Question: I need a little bit help with my HTML/CSS and JavaScript for a certain task. So, let's say I have built a website and I have a accumulated a bunch of blog posts that I listed in a table with links to the complete articles. Now, I want to filter by category. E.g., that only articles that were written in 2013 are displayed when I click a "2013" button.
Right now, I am doing it the "dumb" way, where I create a separate HTML file for every category. But I thought that there might be a cleverer way to not generate separate HTML files, but via tagging table rows and only displaying certain ones upon a "click" event.
Any ideas how I could do this?
Below is an example screenshot to explain the issue more visually, and below the image is some example HTML code of how my blog table is currently formatted.

I really appreciate any sort of idea and suggestion!
'''
<table class="table_blog">
<tr onclick="location.href='link_to_article.html'">
<td>
<img src="article_image" alt="">
</td>
<td>
<div class="header">Article title</div>
<div class="date">-- date article was written</div>
<div class="abstract">abstract for the article</div>
</td>
</tr>
<tr onclick="location.href='link_to_article.html'">
<td>
<img src="article_image" alt="">
</td>
<td>
<div class="header">Article title</div>
<div class="date">-- date article was written</div>
<div class="abstract">abstract for the article</div>
</td>
</tr>
<tr onclick="location.href='link_to_article.html'">
<td>
<img src="article_image" alt="">
</td>
<td>
<div class="header">Article title</div>
<div class="date">-- date article was written</div>
<div class="abstract">abstract for the article</div>
</td>
</tr>
[...]
'''
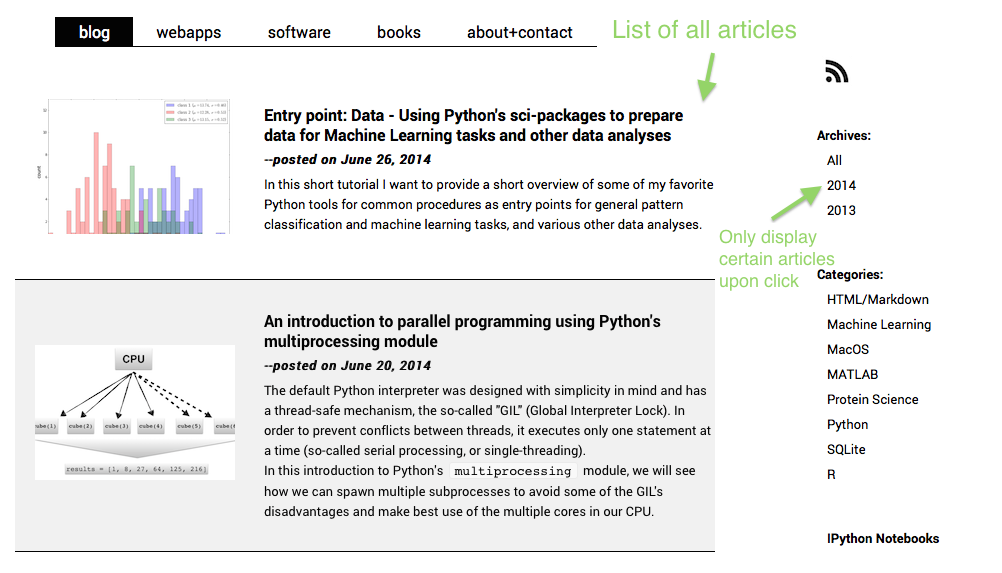
Answer: This will filter out any records that are not equal to a given publish year.
Adding the following HTML above your table:
'''
<a href="#" onclick="javascript:filterArticles('2014');">2014</a> |
<a href="#" onclick="javascript:filterArticles('2013');">2013</a> |
<a href="#" onclick="javascript:filterArticles('2012');">2012</a>
'''
Then adding the following javascript to your page will yield filtered rows as you request.
'''
function filterArticles(yearFilter){
$(".table_blog div[class='date']").each(function(){
if ($(this).text() == yearFilter){
$(this).closest("tr").show();
} else {
$(this).closest("tr").hide();
}
});
}
'''
Please see this working jsFiddle:
<URL>